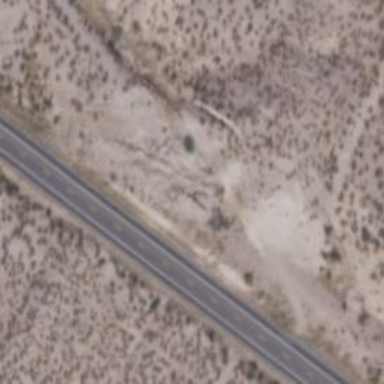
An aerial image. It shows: Abandoned road.